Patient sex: M
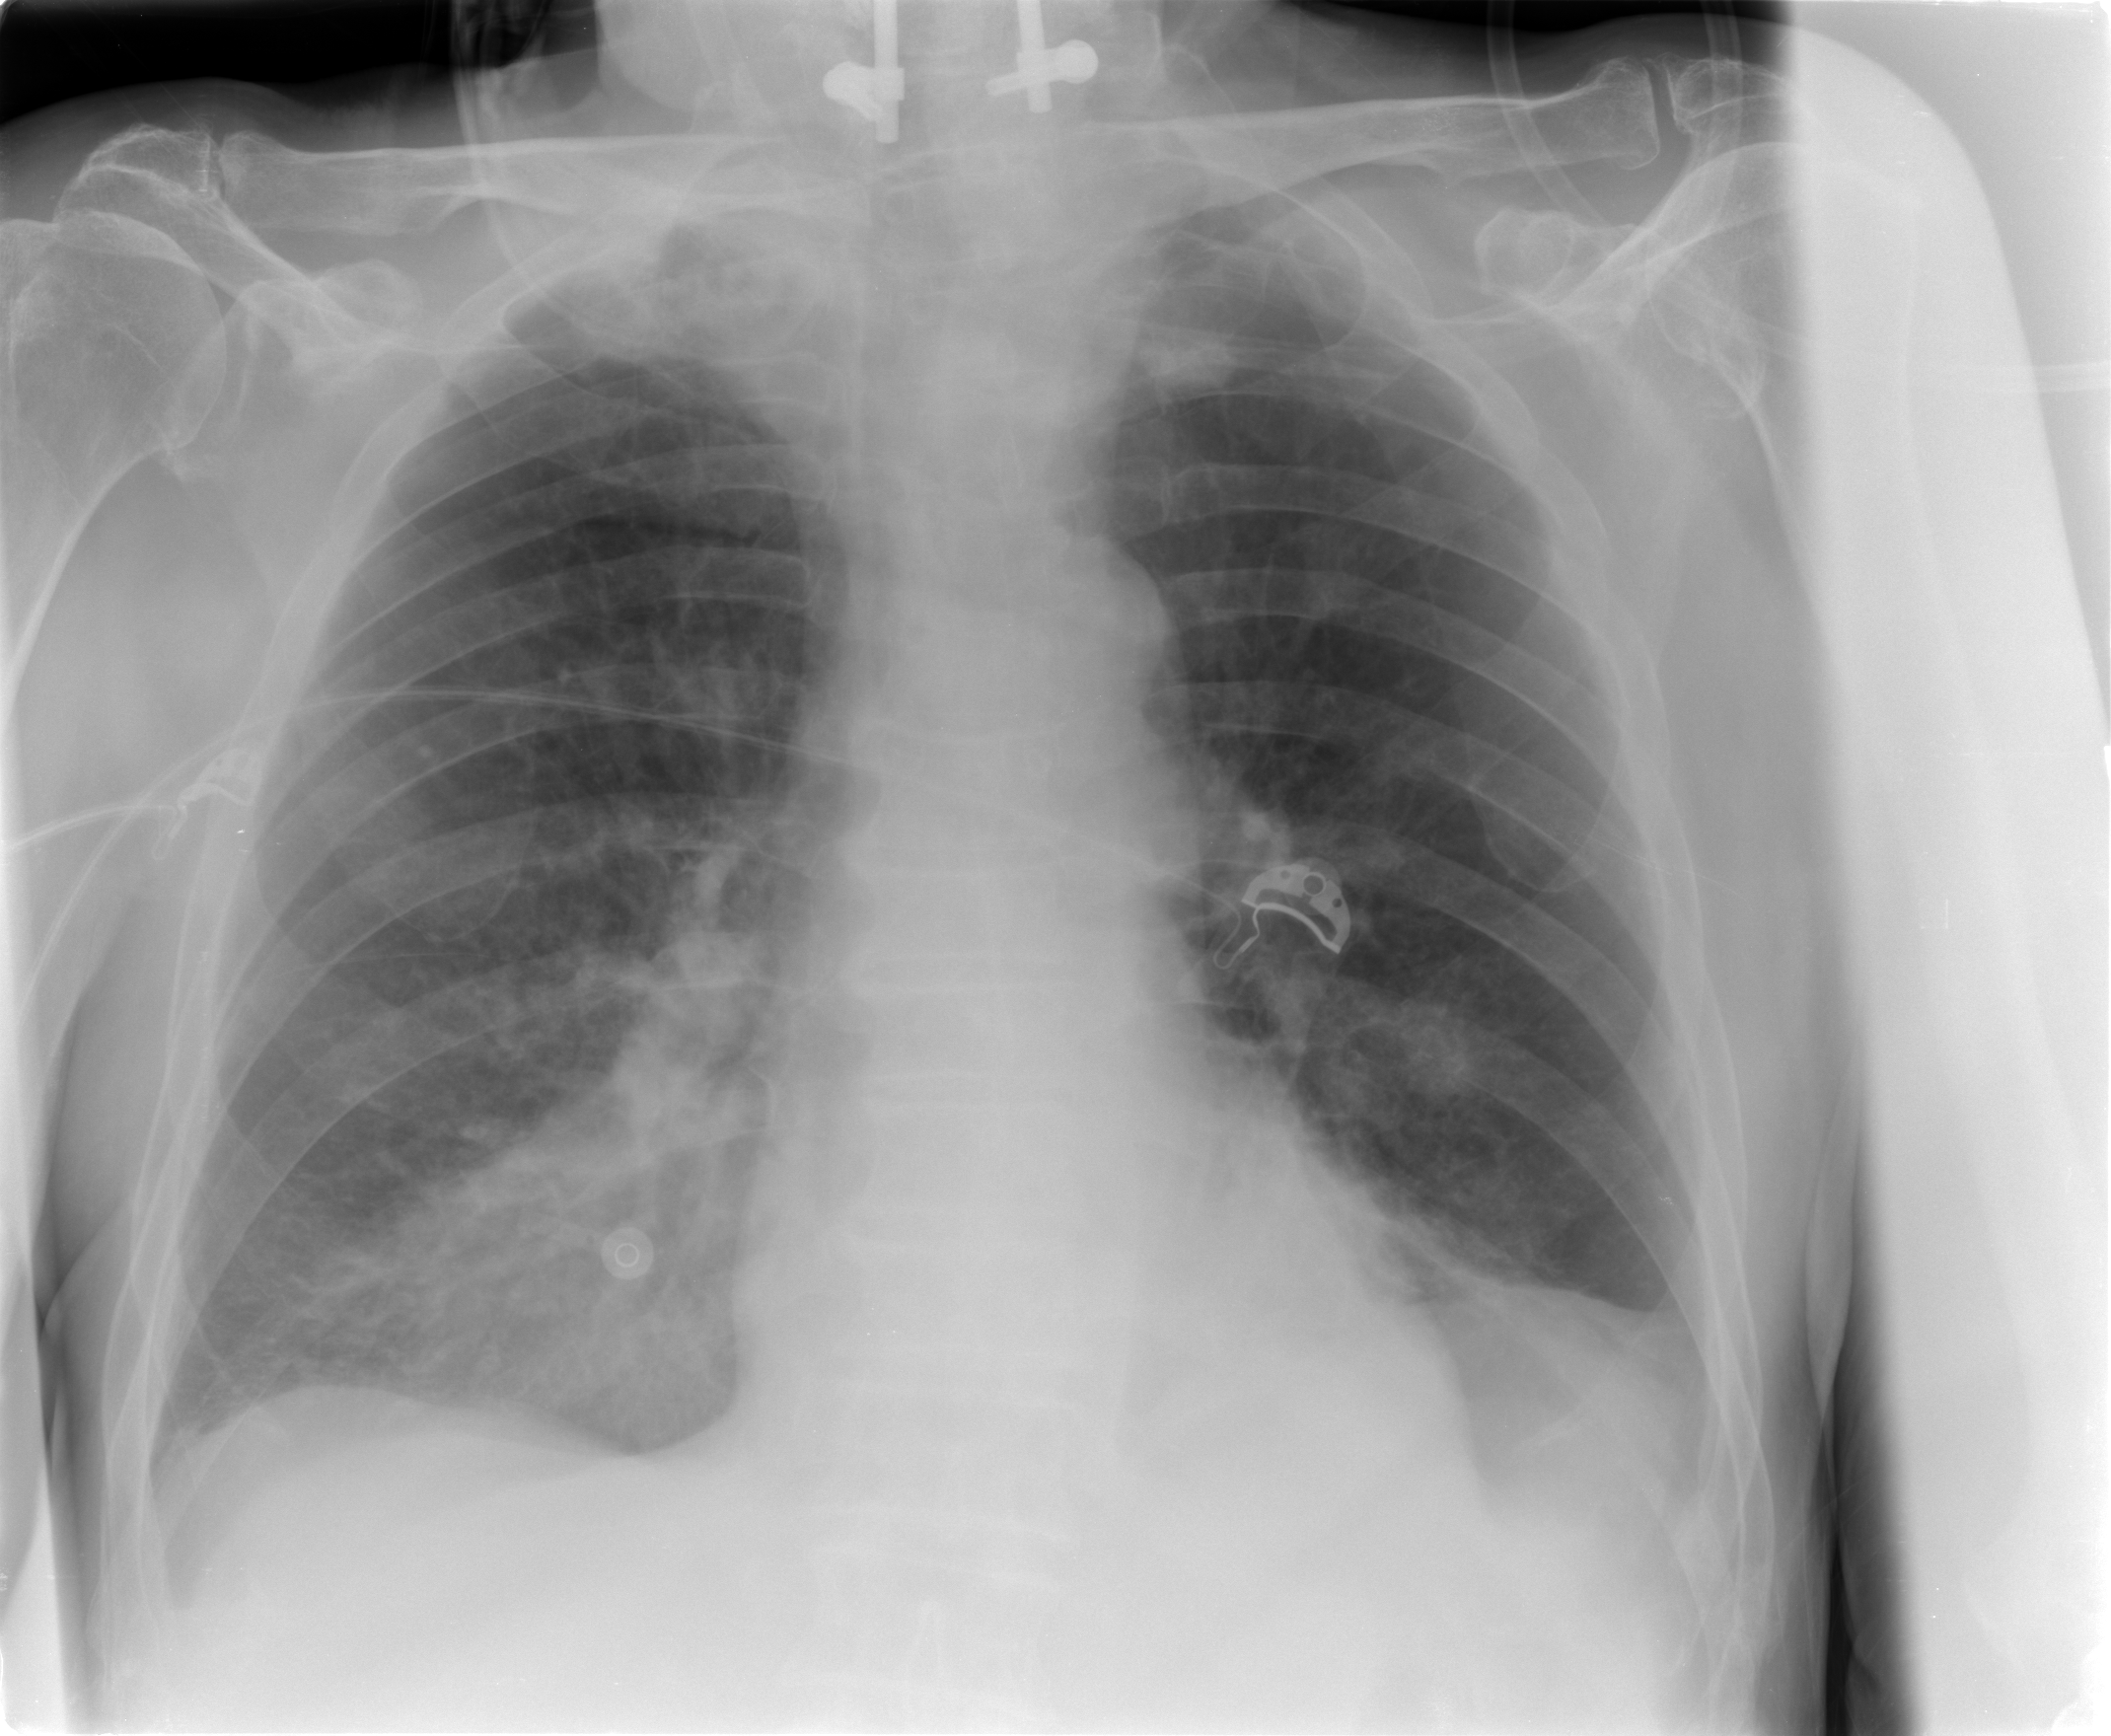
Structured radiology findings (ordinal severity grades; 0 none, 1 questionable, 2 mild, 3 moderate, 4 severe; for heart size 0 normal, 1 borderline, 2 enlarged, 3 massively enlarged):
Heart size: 0
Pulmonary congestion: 2
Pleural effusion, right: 2
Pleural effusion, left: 0
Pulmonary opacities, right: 3
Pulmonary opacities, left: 1
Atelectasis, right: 3
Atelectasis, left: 2